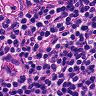
Metastatic tissue present: no